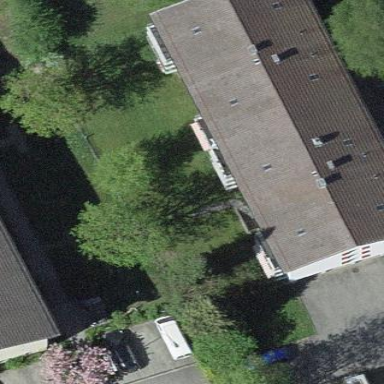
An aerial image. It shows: Gabled roof apartments building.